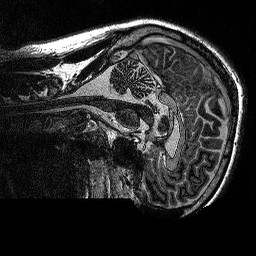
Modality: MP2RAGE
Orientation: sagittal
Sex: male
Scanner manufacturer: siemens
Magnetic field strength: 3 T
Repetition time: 5 s
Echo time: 0.00292 s